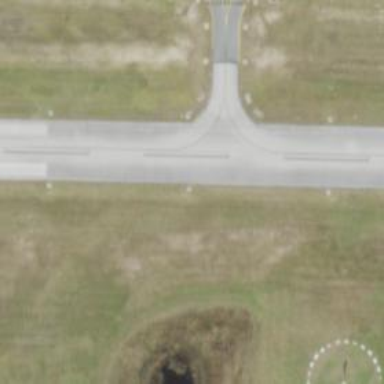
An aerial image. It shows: View of taxiway at the airport.